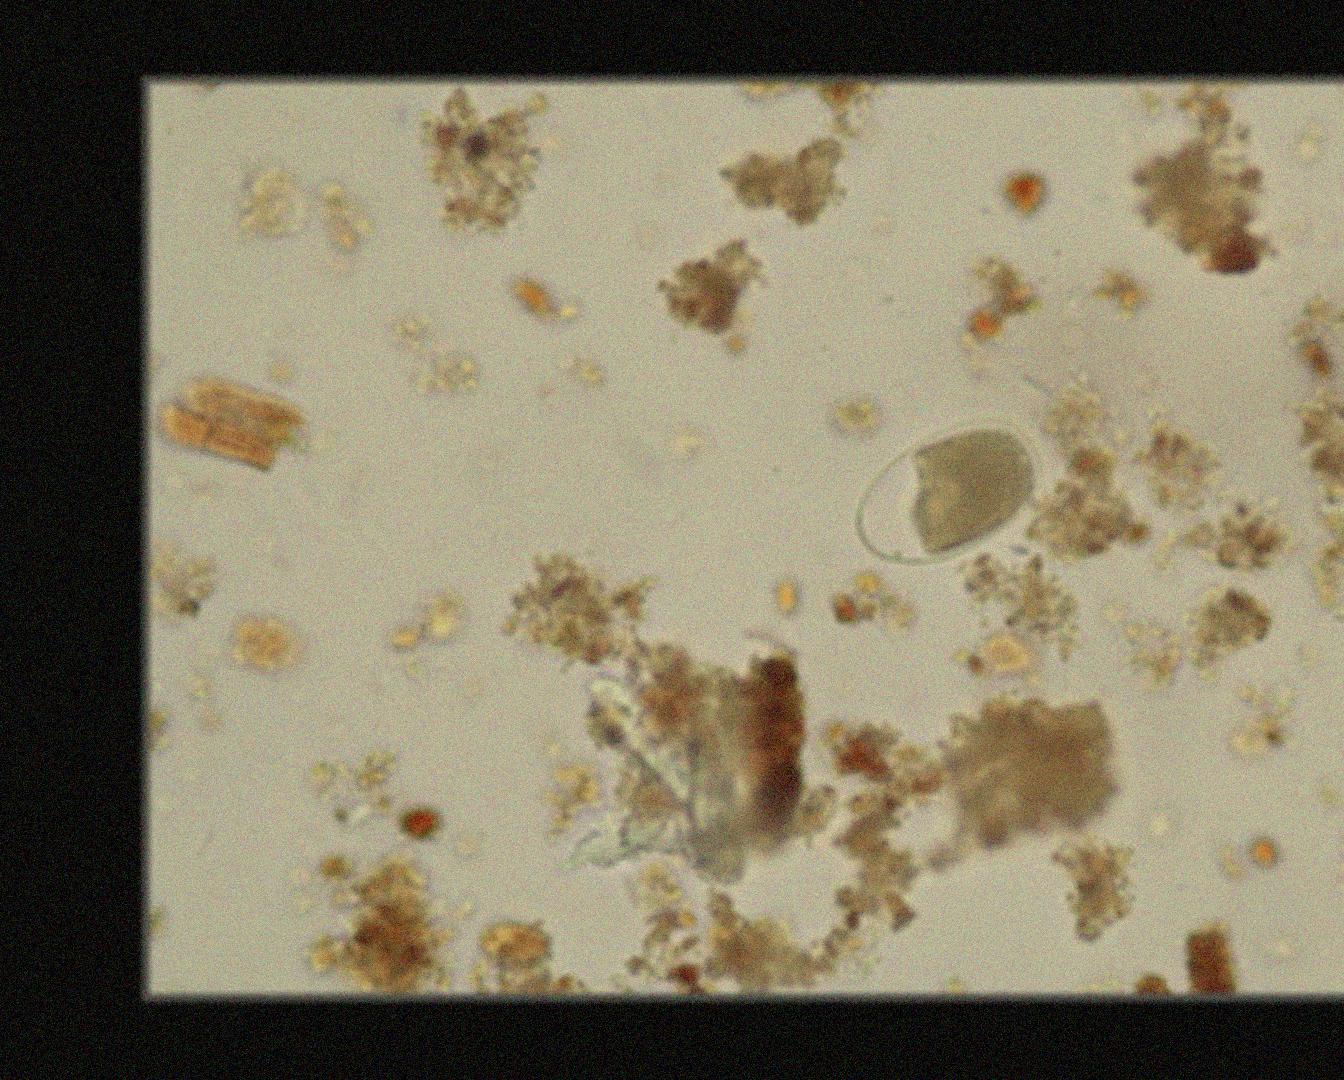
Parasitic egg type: Hookworm egg